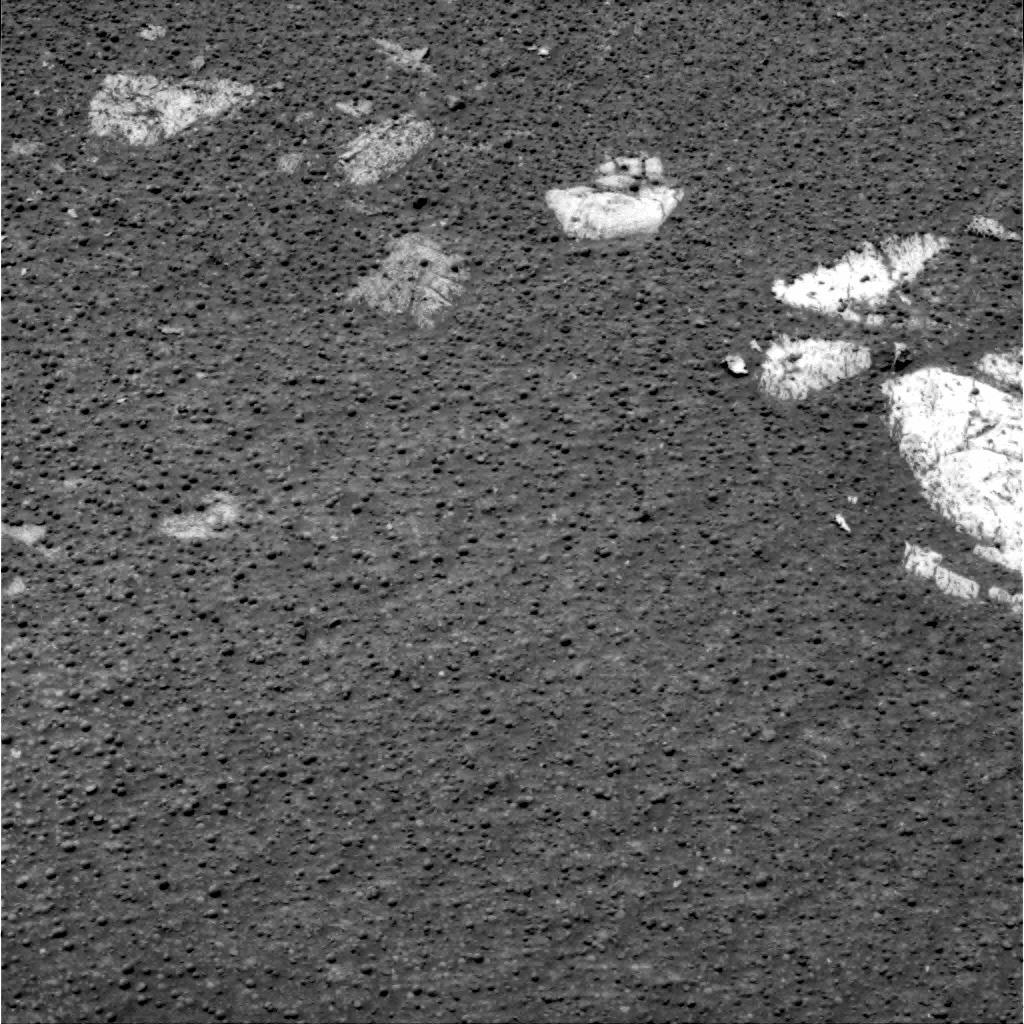
Terrain classes present: Bedrock, Gravel / Sand / Soil